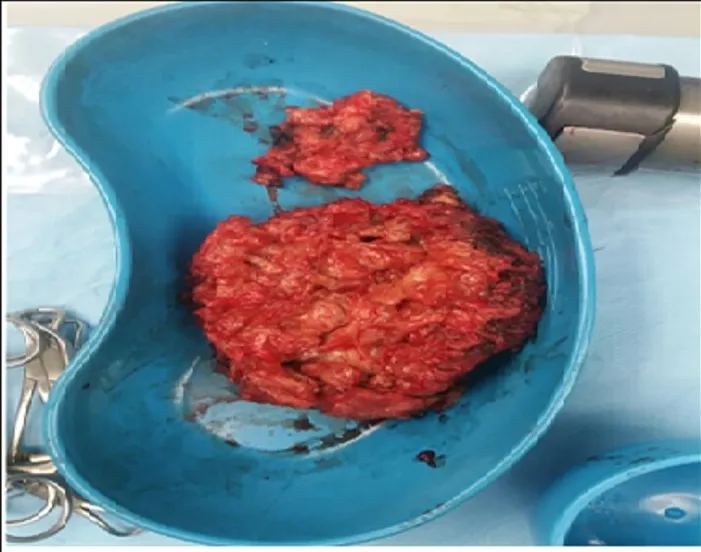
Gross morphology showing a highly vascular soft mass.
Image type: medical_photograph (other_medical_photograph)